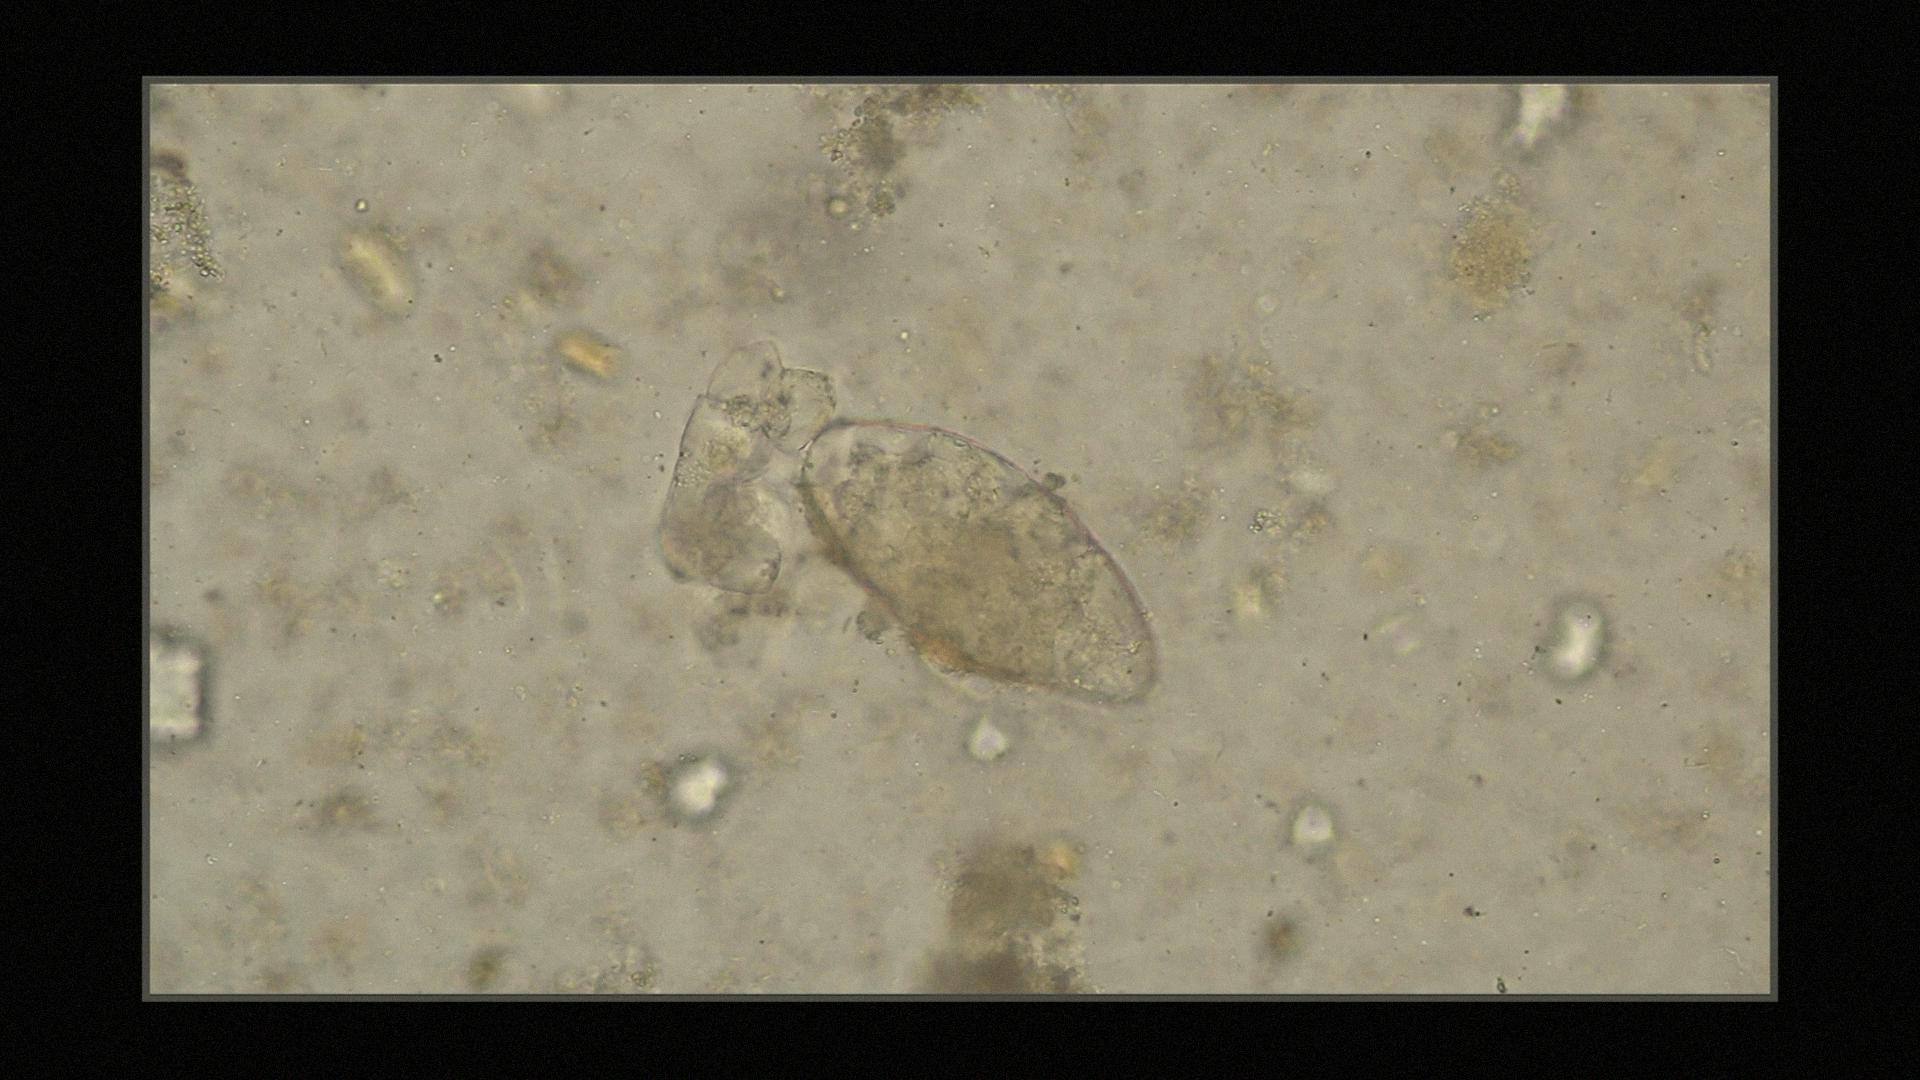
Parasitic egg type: Fasciolopsis buski